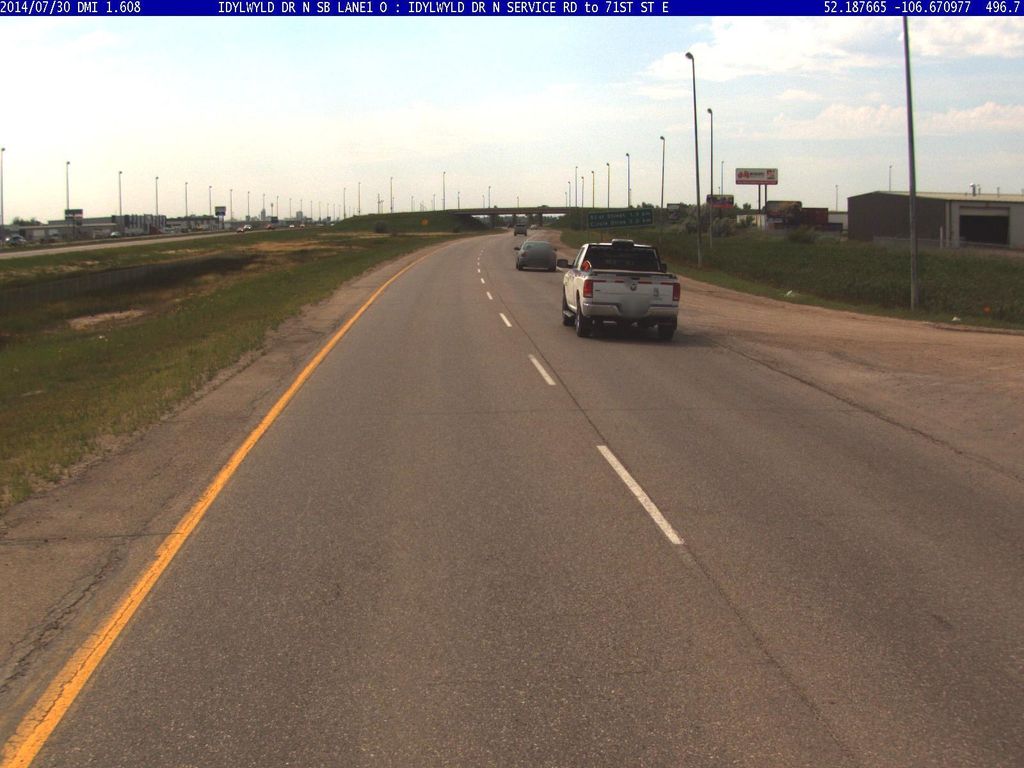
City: saskatoon